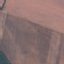
Land use / land cover class: AnnualCrop